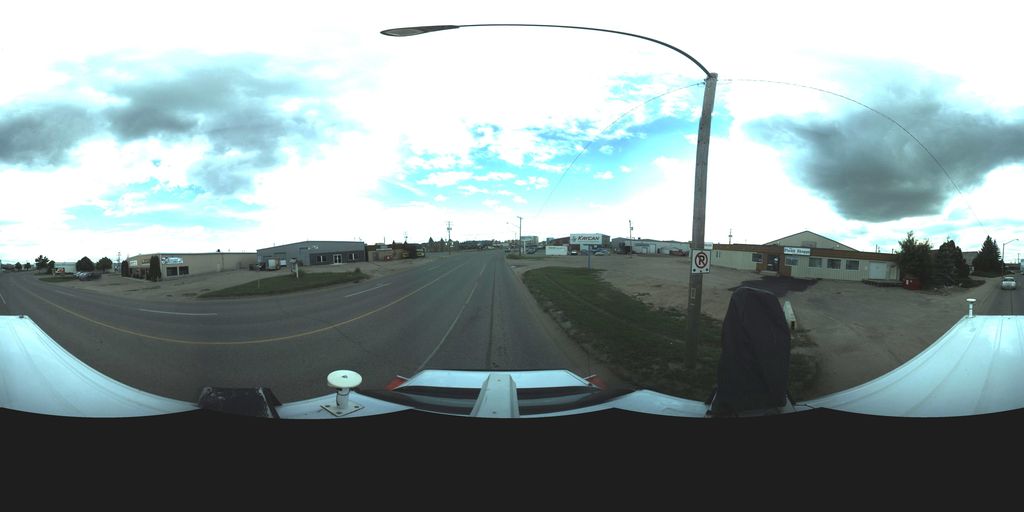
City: saskatoon